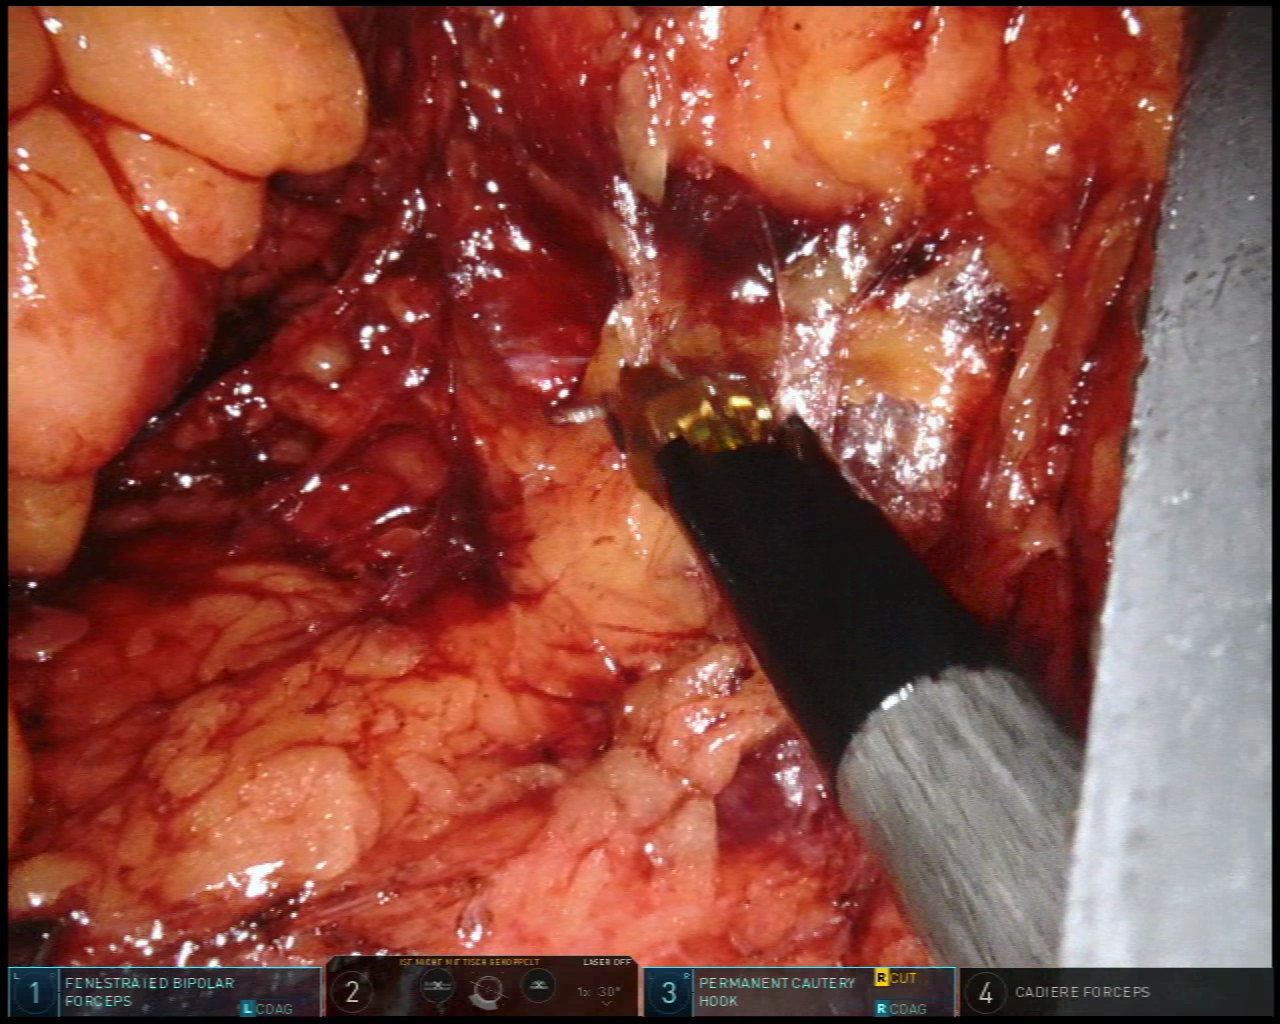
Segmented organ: ureter
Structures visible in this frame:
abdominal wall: no
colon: no
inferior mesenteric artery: no
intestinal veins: no
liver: no
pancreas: no
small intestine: no
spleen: no
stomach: no
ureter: yes
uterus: no
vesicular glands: no